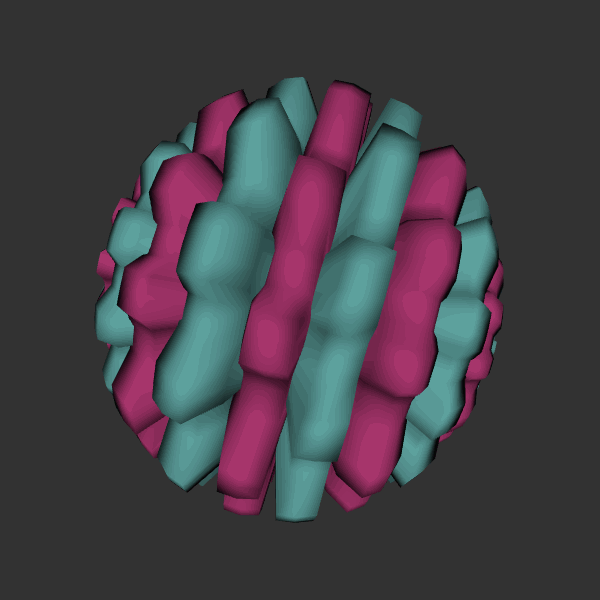
Background: dark